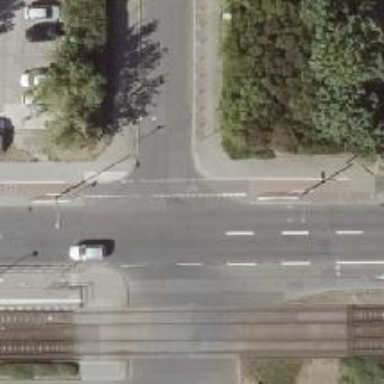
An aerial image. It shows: Secondary road with asphalt surface and lane markings.